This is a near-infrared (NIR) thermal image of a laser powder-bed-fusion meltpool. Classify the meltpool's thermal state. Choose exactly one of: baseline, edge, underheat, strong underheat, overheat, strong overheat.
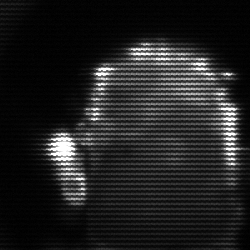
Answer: baseline